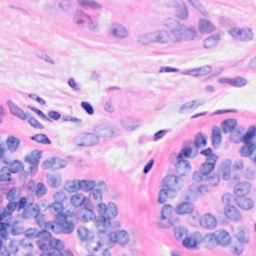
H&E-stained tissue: Breast